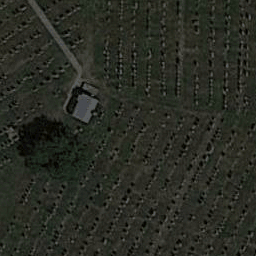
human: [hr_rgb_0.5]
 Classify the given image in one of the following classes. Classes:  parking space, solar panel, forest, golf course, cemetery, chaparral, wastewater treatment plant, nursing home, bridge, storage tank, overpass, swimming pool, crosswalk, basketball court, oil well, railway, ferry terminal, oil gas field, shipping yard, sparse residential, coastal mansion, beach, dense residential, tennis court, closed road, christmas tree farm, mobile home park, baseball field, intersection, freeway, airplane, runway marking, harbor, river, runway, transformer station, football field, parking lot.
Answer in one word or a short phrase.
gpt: cemetery